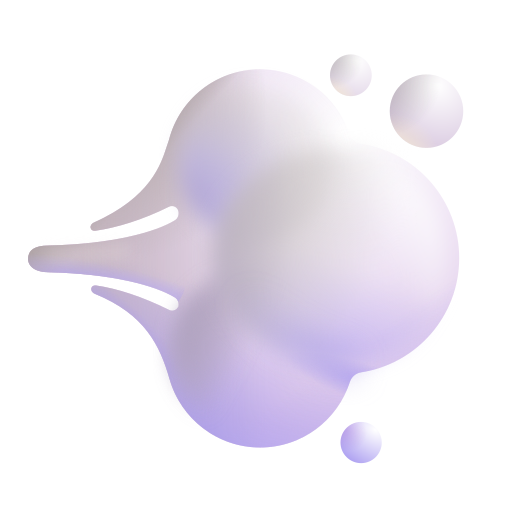
dashing away color